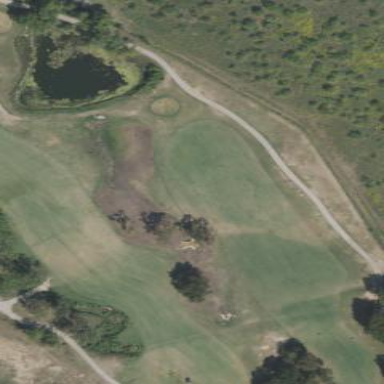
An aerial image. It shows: Golf fairway in the image.